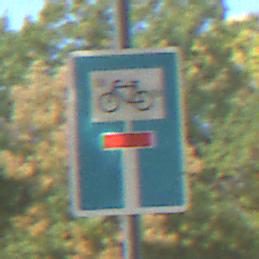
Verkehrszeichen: SackgasseRadverkehrDurchlaessig
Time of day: MorningAfternoon
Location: Outdoor (Suburban)
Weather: Clear
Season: NotSpecified
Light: Natural